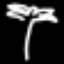
Label: palm tree